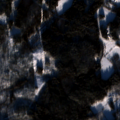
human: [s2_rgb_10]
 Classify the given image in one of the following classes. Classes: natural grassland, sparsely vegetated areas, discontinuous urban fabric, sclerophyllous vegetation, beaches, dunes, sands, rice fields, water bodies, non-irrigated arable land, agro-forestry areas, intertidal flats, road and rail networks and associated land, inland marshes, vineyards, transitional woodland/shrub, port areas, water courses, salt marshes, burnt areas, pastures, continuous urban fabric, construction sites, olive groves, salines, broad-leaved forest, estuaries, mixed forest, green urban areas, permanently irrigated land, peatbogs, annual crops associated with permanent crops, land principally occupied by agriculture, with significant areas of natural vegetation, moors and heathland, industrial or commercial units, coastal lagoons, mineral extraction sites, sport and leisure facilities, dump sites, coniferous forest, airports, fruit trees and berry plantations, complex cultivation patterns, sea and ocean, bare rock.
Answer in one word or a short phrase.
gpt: discontinuous urban fabric, land principally occupied by agriculture, with significant areas of natural vegetation, coniferous forest, mixed forest, transitional woodland/shrub